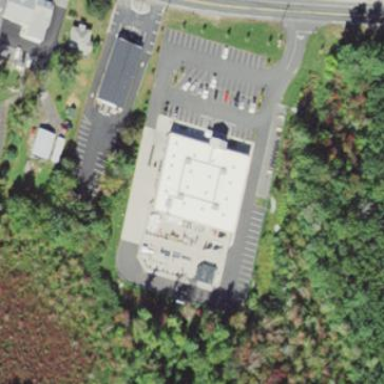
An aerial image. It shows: Country store within building.